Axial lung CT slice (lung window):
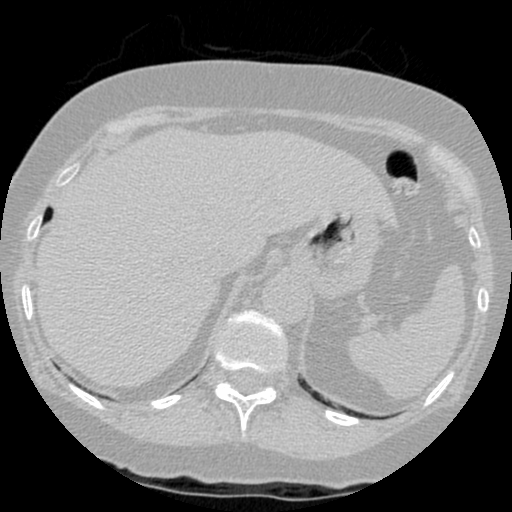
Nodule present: no